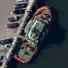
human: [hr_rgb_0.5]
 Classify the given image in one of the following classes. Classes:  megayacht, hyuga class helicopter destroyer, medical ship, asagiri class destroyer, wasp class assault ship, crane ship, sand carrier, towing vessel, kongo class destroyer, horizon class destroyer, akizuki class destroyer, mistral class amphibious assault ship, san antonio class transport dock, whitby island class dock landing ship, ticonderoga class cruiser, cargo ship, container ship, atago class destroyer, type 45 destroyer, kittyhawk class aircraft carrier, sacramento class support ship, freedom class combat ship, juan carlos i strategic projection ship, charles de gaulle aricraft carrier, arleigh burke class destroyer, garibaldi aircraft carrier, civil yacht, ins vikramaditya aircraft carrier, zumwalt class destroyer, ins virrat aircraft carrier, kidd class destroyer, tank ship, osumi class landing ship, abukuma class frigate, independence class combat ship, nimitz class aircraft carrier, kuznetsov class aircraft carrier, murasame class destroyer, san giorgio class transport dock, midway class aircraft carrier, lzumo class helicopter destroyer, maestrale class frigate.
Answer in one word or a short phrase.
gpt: Towing vessel